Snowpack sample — Snodgrass Mountain, Crested Butte, Colorado (2/4/25, 12:06 PM MST)
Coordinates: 38.923, -106.968
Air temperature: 35 °F
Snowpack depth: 80 cm
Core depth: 20 cm
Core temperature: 33.8 °F
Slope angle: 14°, slope face: 78°
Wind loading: low
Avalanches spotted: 0
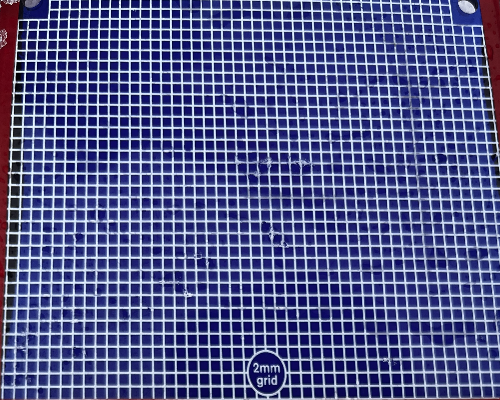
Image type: profile
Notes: No avalanches nearby, unusually warm weather for the last month reported by residents, Collected 25 yards from treeline